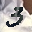
Label: 3